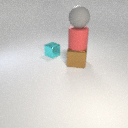
large gray rubber sphere above large red rubber cylinder